Field crop: maize
Growth stage: 2
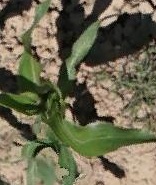
Species: maize